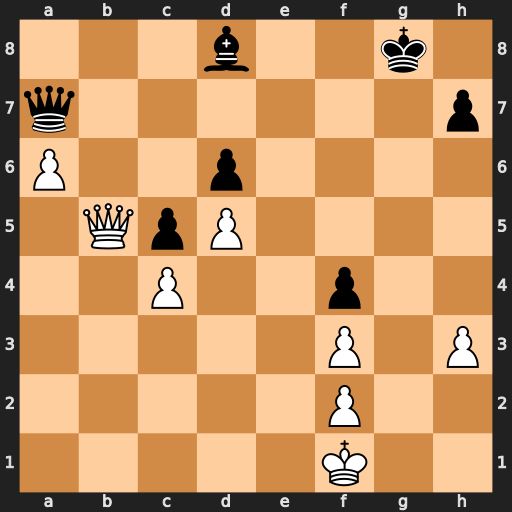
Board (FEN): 3b2k1/q6p/P2p4/1QpP4/2P2p2/5P1P/5P2/5K2
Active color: w
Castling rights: -
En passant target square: -
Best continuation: Qe8+ Kg7 Qxd8